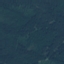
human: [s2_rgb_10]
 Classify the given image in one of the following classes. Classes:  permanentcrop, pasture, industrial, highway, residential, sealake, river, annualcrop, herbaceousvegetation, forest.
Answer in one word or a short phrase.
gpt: Forest